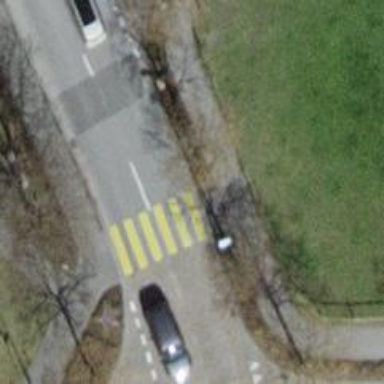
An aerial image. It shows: Marked crossing with zebra stripes on the road.